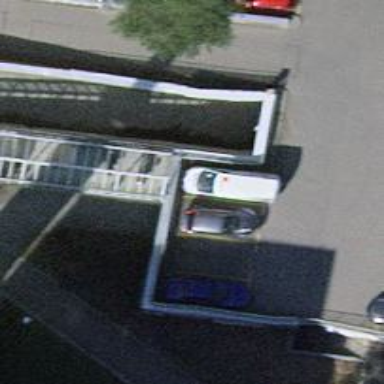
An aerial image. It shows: Parking entrance.